На очень длинной невесомой нити подвешен к потолку шарик массы $m_1=0.1~кг$. К нему прикреплен на нити длины $l=0.2~м$ шарик массы $m_2=0.05~кг$. Нижнему шарику толчком сообщают скорость $v_0$ в горизонтальном направлении.
При какой величине $v_0$ шарики могут оказаться на одной высоте?
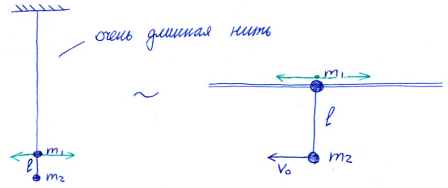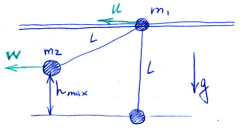
Решение: Поскольку шарик $m_1$ подвешен на очень длинной нити, то он движется только горизонтально. Поэтому можно рассмотреть эквивалентную задачу: шарик $m_1$ нанизан на горизонтальную ось и может скользить по ней без трения.  Рассмотрим максимальную высоту, на которую может подняться шарик $m_2$.  По горизонтали на шарики не действуют силы $\Rightarrow$ импульс вдоль горизонтали сохраняется.Значит $m_1 u+m_2 w=m_2 v_0$.Проекция скорости шарика $m_2$ на вертикальную ось равна нулю на максимальной высоте. Нить нерастяжима $\Rightarrow$ $w \leqslant u$, т.к. «передний» конец не может двигаться быстрее «заднего», иначе нить растянется. Из ЗСЭ: $$\frac{m_1 u^2}{2}+\frac{m_2 w^2}{2}+m_2 g h_{max }=\frac{m_2 v_0^2}{2} .$$Используем $m_1=0.1~кг=2 \cdot 0.05~кг=m_2$.Получим: $\left\{\begin{array}{l}2 u+w=v_0 \\ 2 u^2+w^2+2 g h_{\max }=v_0^2\end{array}\right.\\u\geq w$$$2 u^2+w^2+2 g h_{max}=w^2+4 u^2+4 u w \\h_{\max }=\frac{u^2+2 u w}{g}=\frac{u^2+2 u\left(v_0-2 u\right)}{g}=\frac{2 u v_0-3 u^2}{g} .$$ Поскольку $2 u+w=v_0$ и $ u \geqslant w$, mo $3 u \geqslant v_0 \Rightarrow u\geqslant \frac{v_0}{3}$.Квадратный многочлен $2uv_0-3u^2=3(\frac 23v_0-u)u$ принимает максимальное значение при $u=\frac{v_0}{3}$, т.е. когда $u=w=\frac{v_0}{3}$. Максимальное значение равно $\frac{v_0^2}{3}=h_{\max }$. Итак, $h_{\max } \leqslant \frac{v_0^2}{3 g}$, т.е. чтобы шарик $m_2$ достиг высоты, на которой находится шарик $m_1$, необходимо $v_0 \geqslant \sqrt{3 \mathrm{Lg}} \approx 2.4 ~м/с$. Докажем, что $v_0 \geqslant \sqrt{3 Lg }$ достаточно, чтобы шарики оказались на одной высоте. Система очень сложна и траектория $m_2$ тоже может быть сложна. Поэтому остается поверить, что случай $u=w$ реализуется на максимальной высоте.
Ответ: При $v_0 \geqslant \sqrt{3 g L} \approx 2.4 ~м/с$
Темы:
T, Механика, Динамика, ЗСЭ, Всероссийские